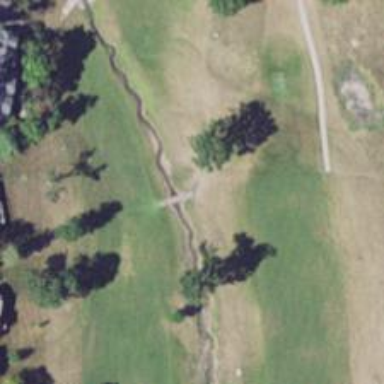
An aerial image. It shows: Path bridge on golf course.